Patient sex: M
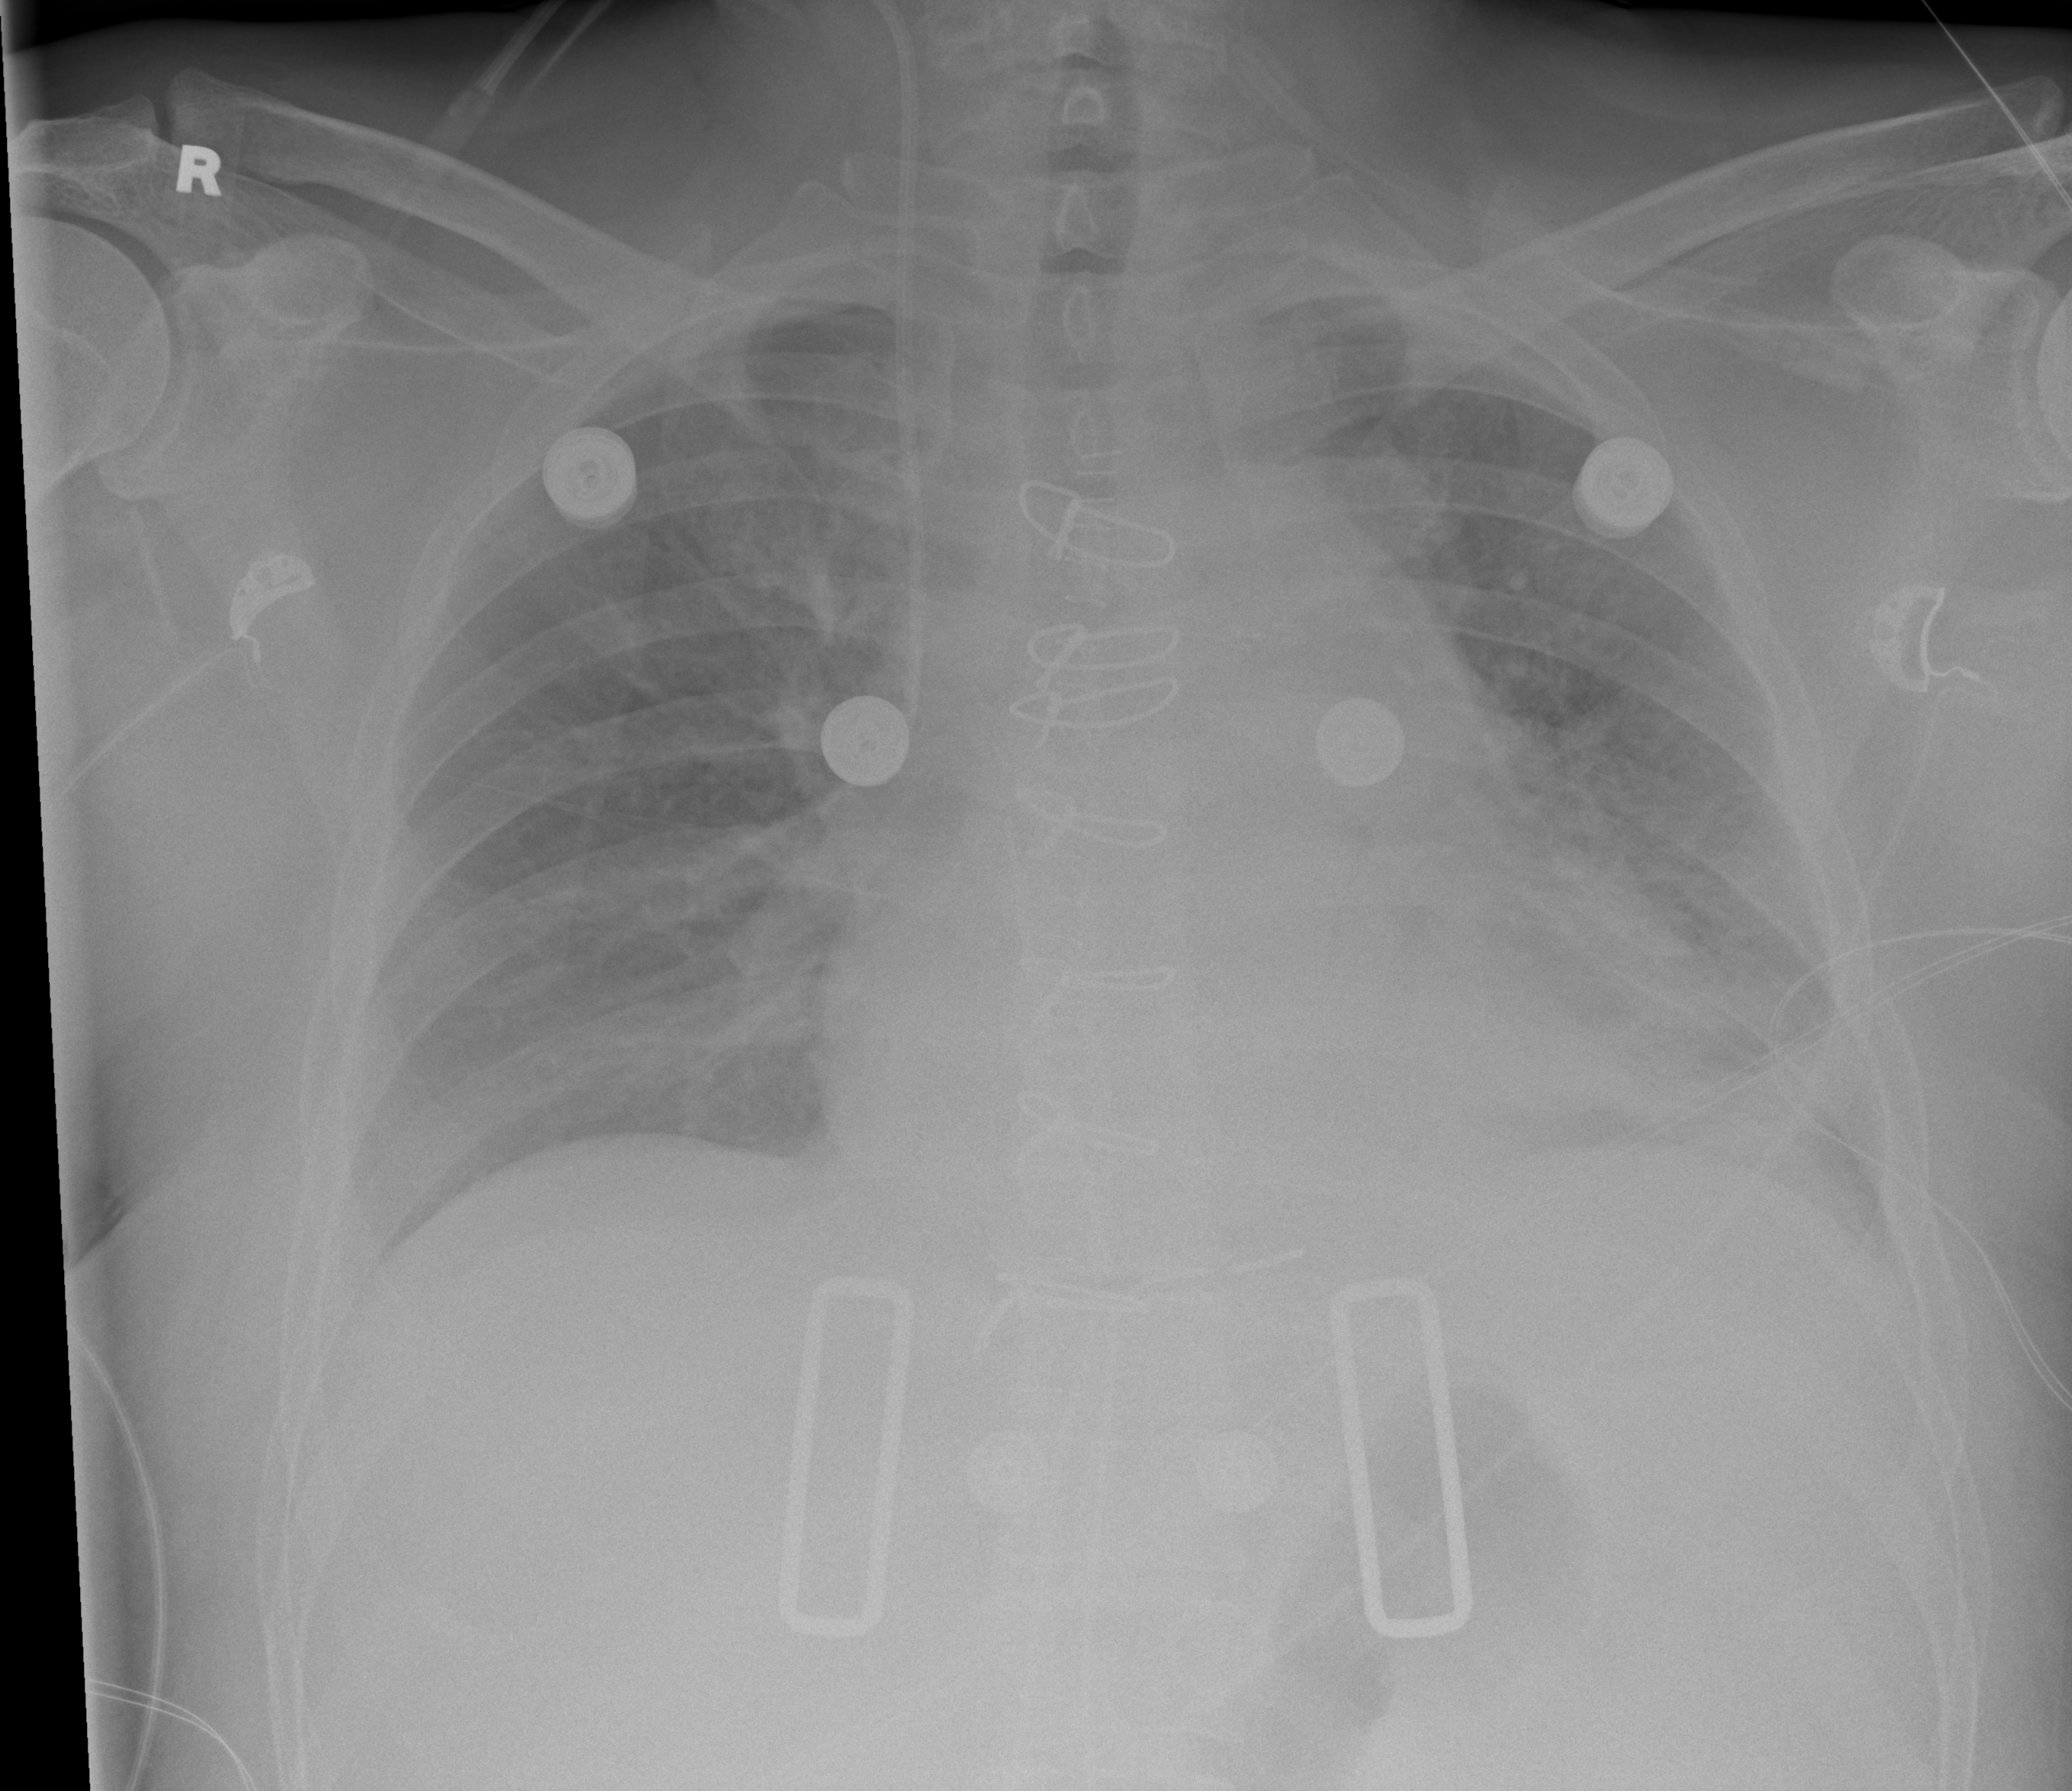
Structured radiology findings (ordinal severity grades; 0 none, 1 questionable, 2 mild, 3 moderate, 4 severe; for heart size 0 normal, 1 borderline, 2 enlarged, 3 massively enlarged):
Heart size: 1
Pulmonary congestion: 1
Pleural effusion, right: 1
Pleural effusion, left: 0
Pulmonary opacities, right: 0
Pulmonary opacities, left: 2
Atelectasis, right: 2
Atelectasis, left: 2